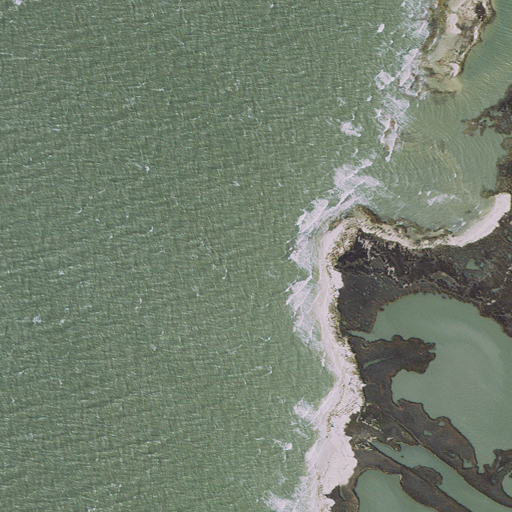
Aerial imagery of cape in Maryland named Cow Point containing open water, herbaceous wetlands, and barren land